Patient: sex M, age 31
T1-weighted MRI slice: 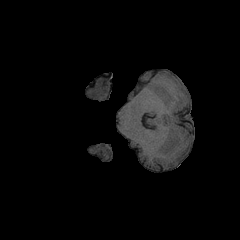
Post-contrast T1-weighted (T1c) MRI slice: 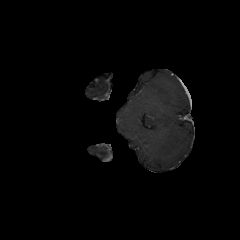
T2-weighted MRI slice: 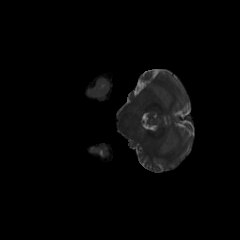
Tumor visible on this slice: no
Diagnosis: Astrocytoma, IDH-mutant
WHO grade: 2